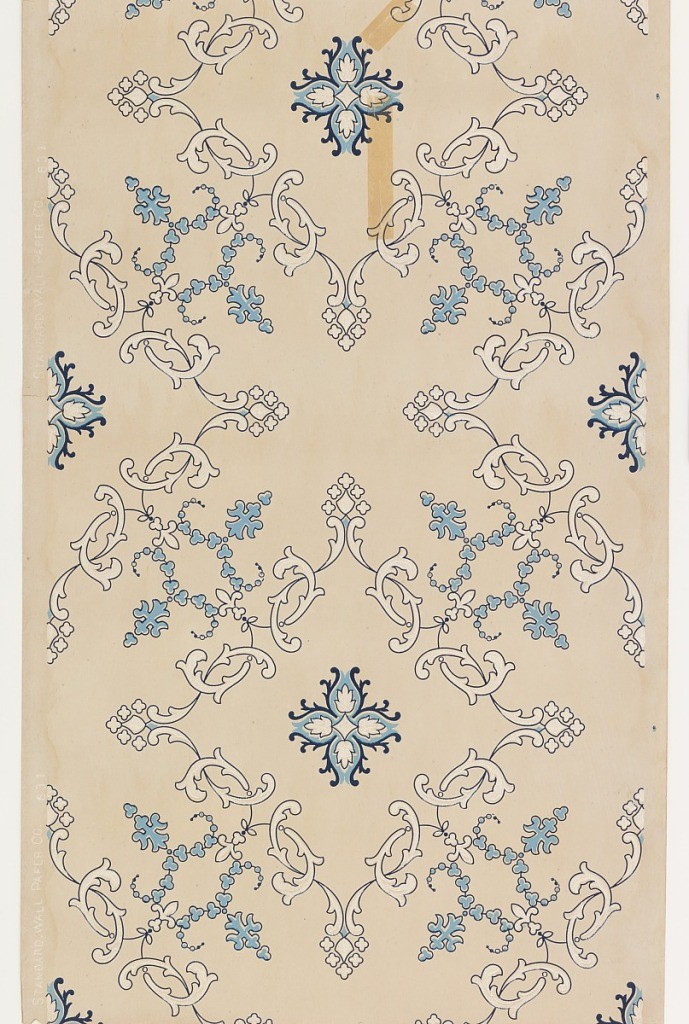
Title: Ceiling paper
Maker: Standard Wall-Paper Company, Standard Wall-Paper Company, Pittsburgh, Pennsylvania
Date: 1905–1915
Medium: Machine-printed paper, liquid mica
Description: Quatrefoil-like motif centered within a larger square framework composed of acanthus scrolls. Printed in shades of blue and white mica on a light tan ground.